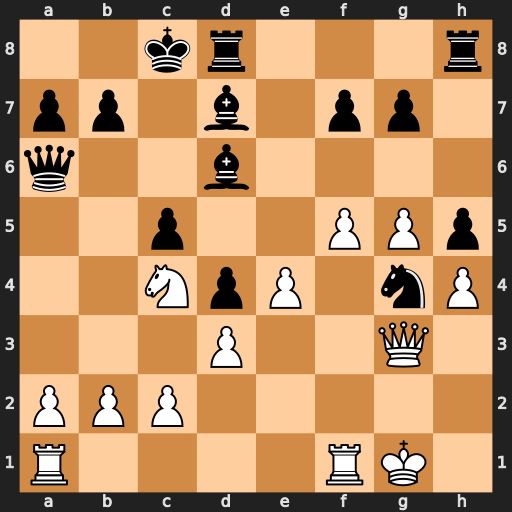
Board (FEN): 2kr3r/pp1b1pp1/q2b4/2p2PPp/2NpP1nP/3P2Q1/PPP5/R4RK1
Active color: w
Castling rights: -
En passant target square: -
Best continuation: Nxd6+ Qxd6 Qxd6